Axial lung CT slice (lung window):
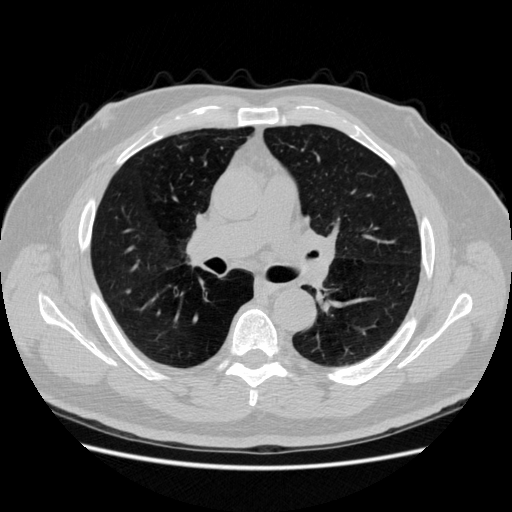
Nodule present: yes
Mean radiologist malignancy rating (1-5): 2